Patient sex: M
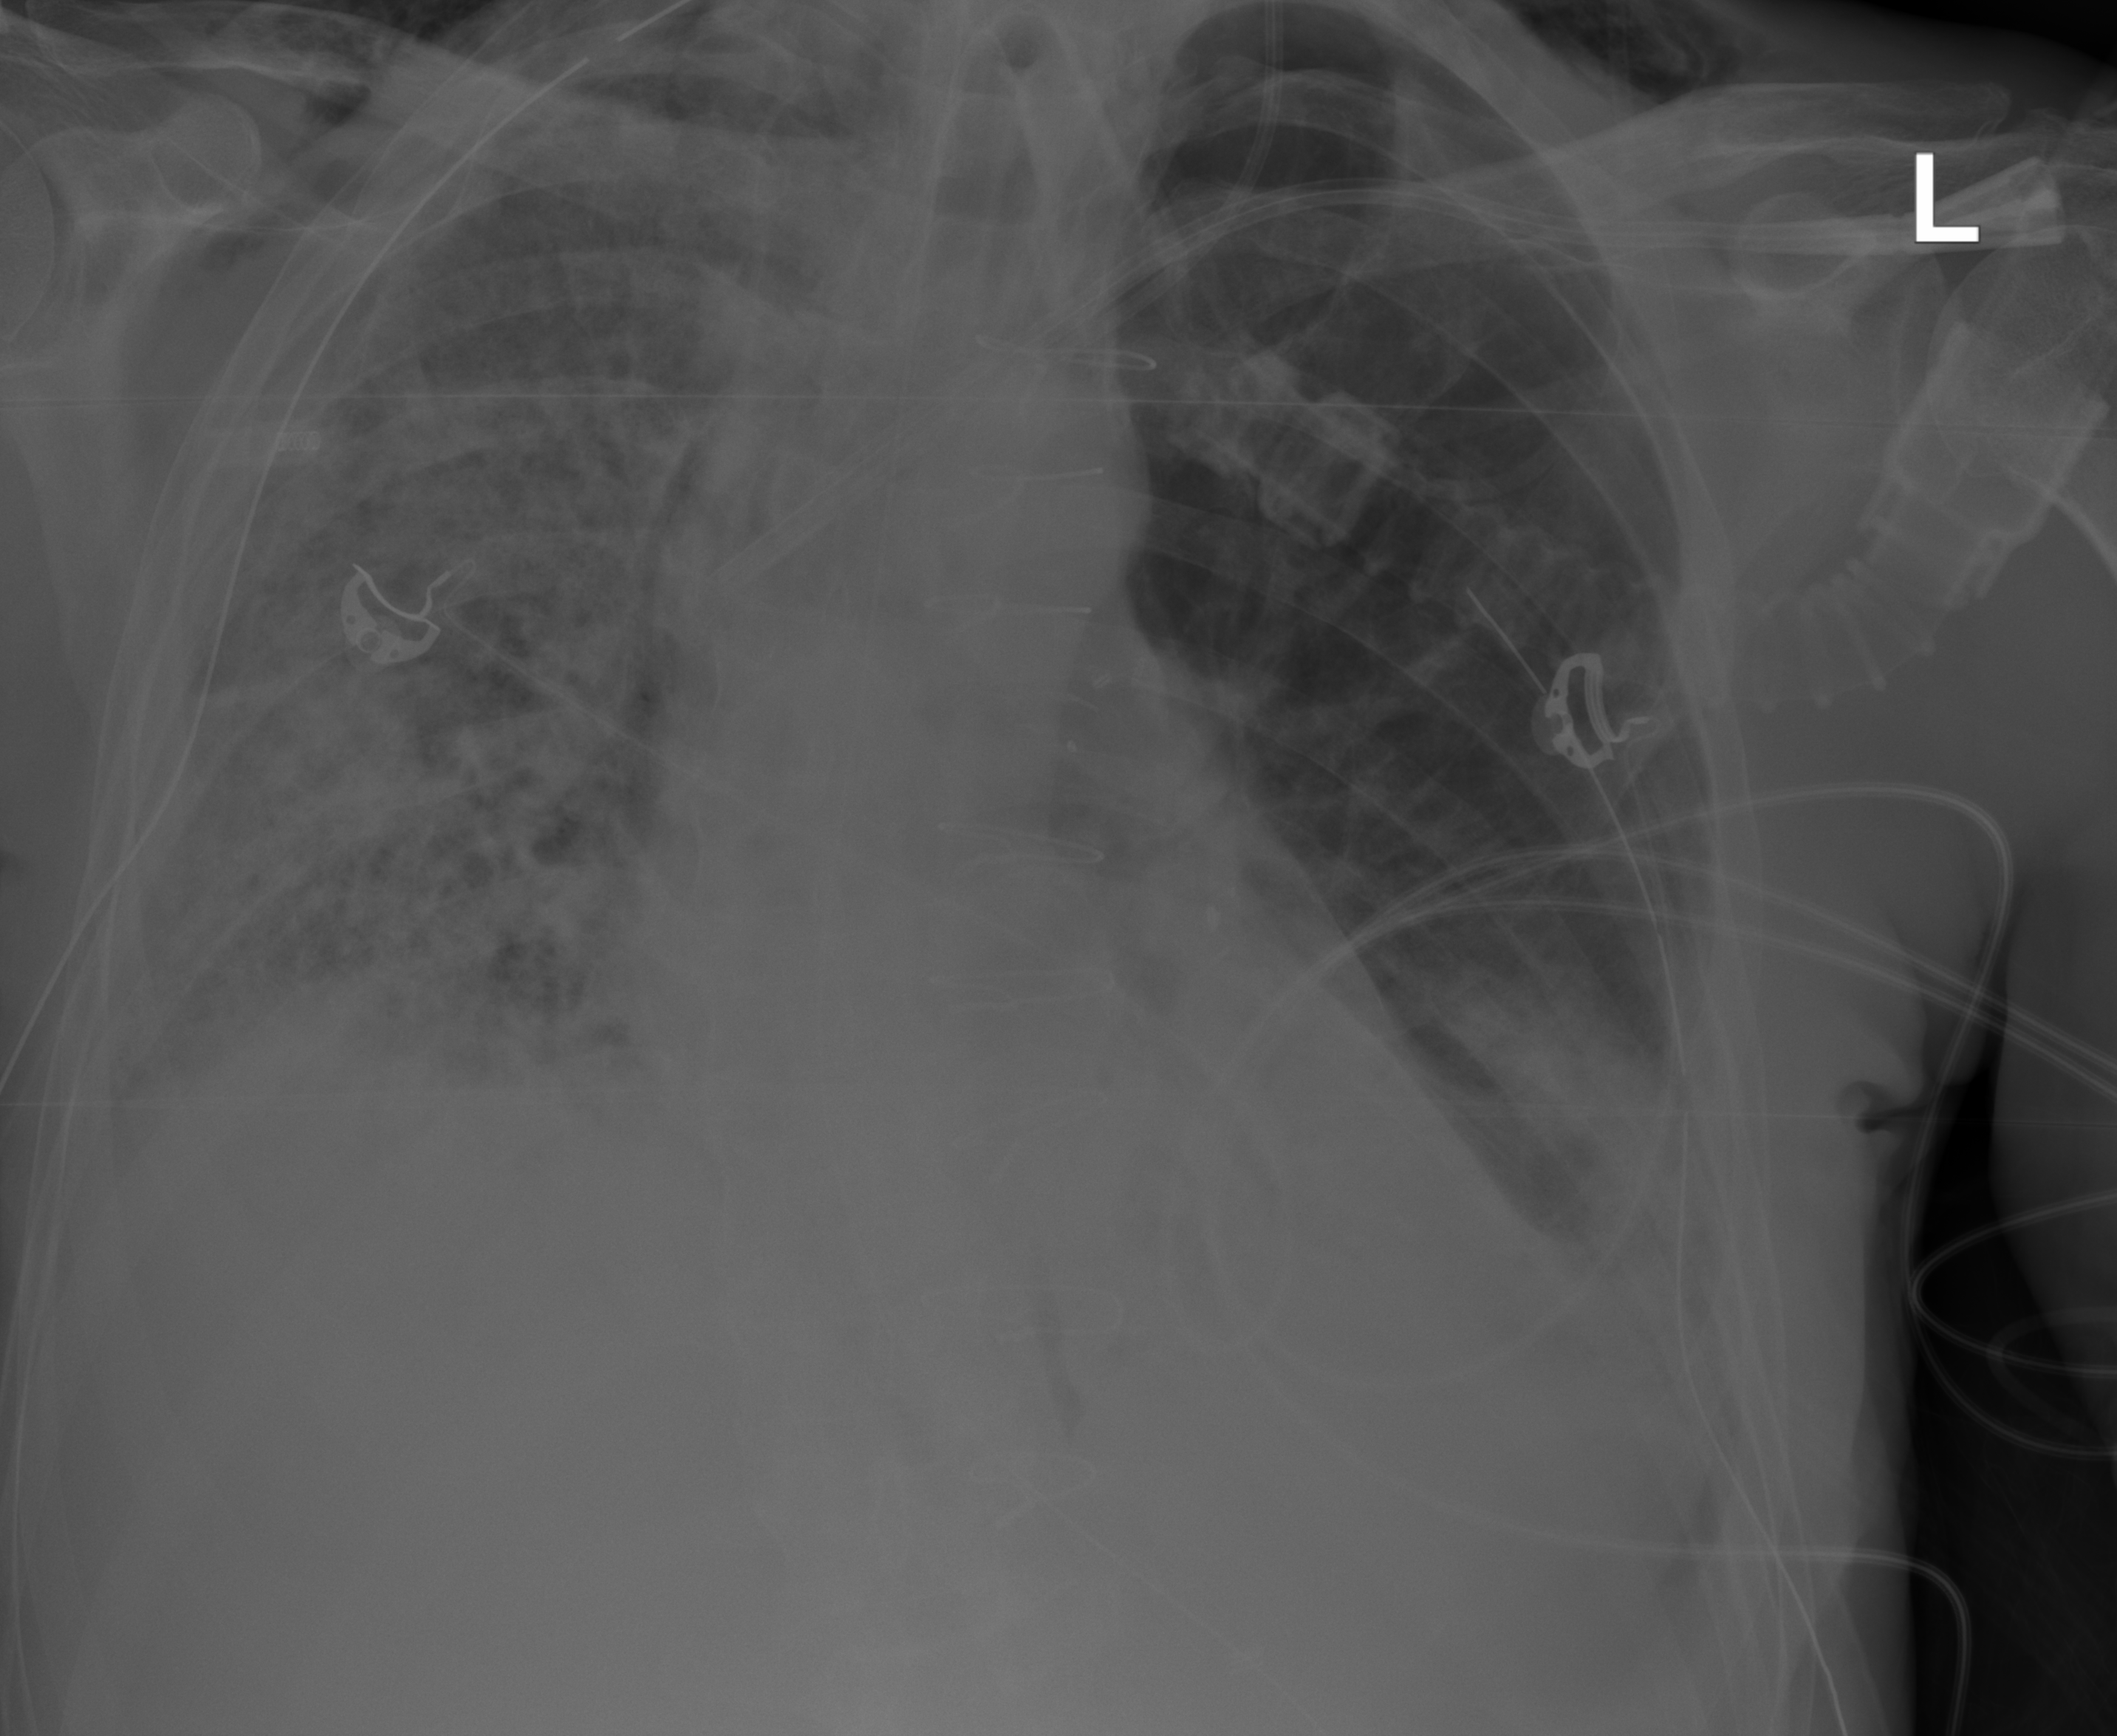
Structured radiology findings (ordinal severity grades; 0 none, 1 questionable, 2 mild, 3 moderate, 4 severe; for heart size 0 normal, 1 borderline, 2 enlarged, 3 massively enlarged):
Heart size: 1
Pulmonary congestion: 0
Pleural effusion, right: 2
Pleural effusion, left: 2
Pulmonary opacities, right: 3
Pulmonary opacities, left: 0
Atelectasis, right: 3
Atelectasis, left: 2